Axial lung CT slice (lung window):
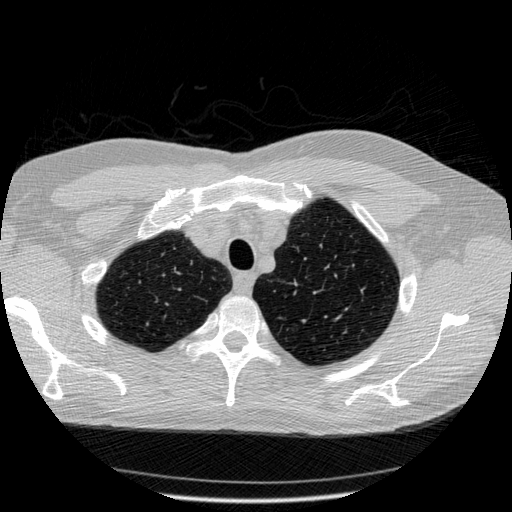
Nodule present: no